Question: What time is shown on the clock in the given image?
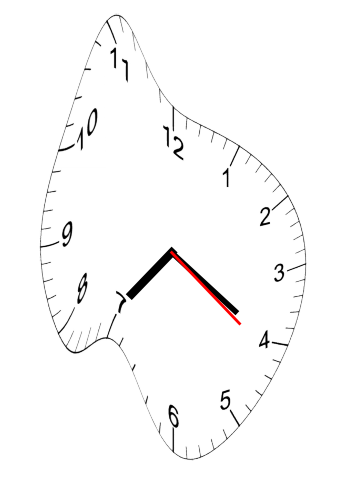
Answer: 07:20:21